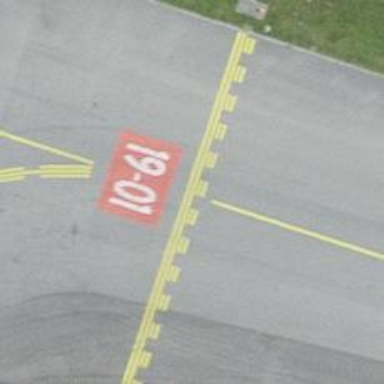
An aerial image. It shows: Runway holding position.